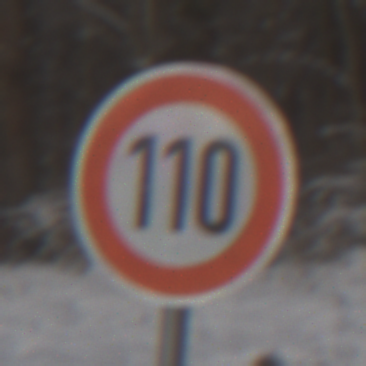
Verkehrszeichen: Geschwindigkeit110
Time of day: MorningAfternoon
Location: Outdoor (Nature)
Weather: PartlyCloudy
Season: Winter
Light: Natural